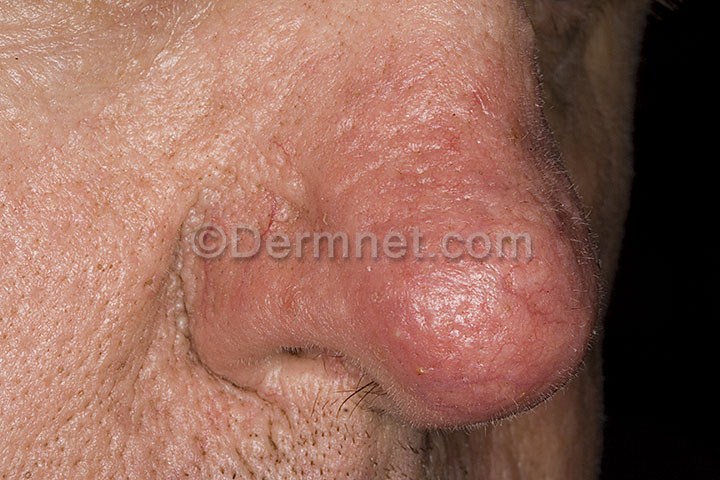
Disease: Acne and Rosacea Photos